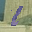
Label: 1